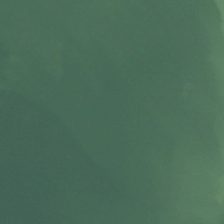
Land cover: lake_pond